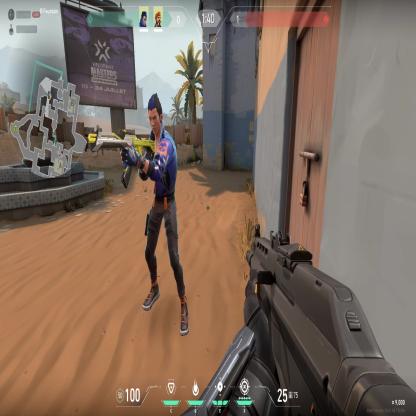
Label: teammate